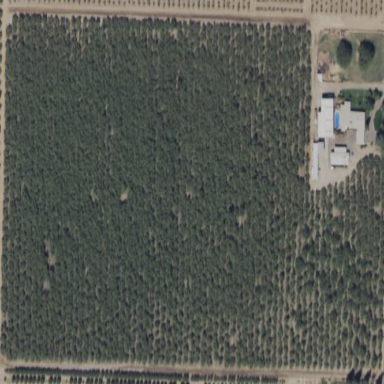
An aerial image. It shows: Orchard filled with almond trees.